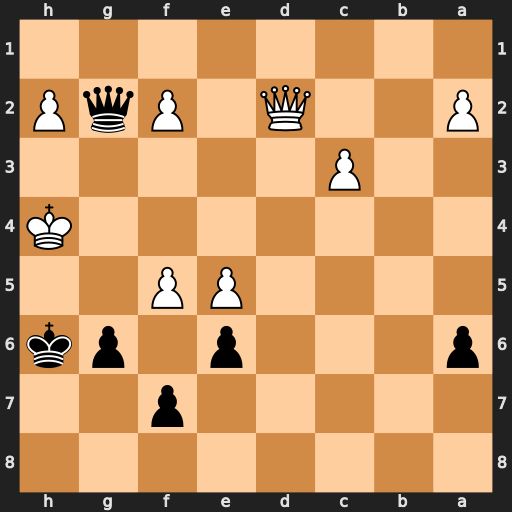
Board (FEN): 8/5p2/p3p1pk/4PP2/7K/2P5/P2Q1PqP/8
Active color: b
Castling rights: -
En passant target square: -
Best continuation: g5+ Qxg5+ Qxg5+